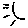
Label: sun